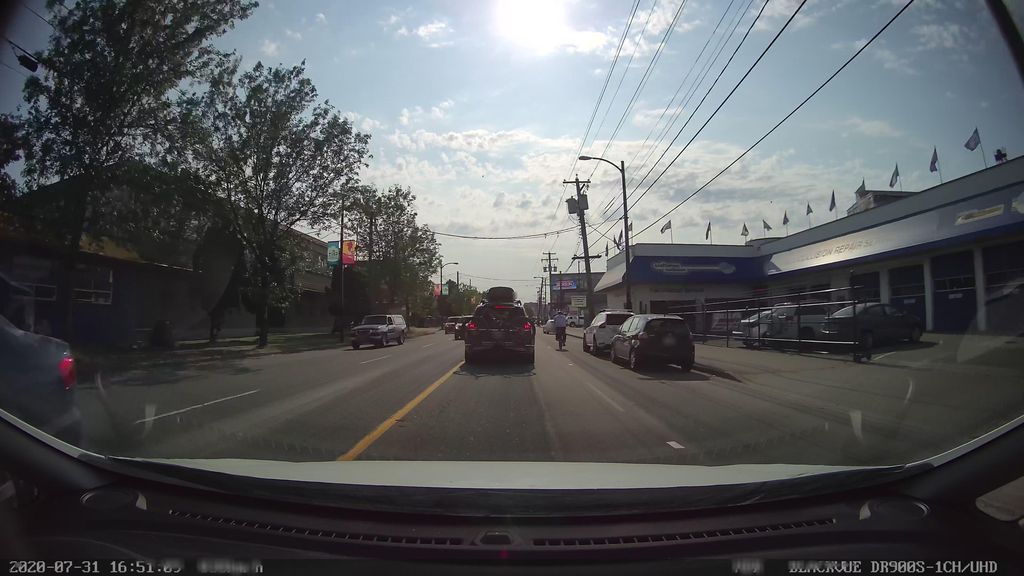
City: vancouver